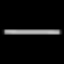
Label: line